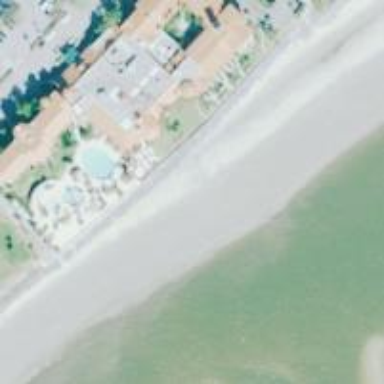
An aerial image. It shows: Building located in beach resort area.